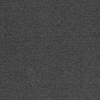
Atmospheric dust classification: dusty